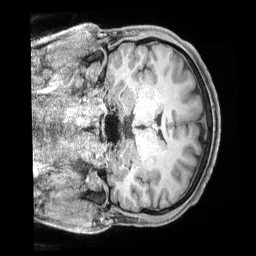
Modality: T1w
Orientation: coronal
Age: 34
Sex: male
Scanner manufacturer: siemens
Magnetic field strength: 3 T
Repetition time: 2 s
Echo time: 0.00211 s